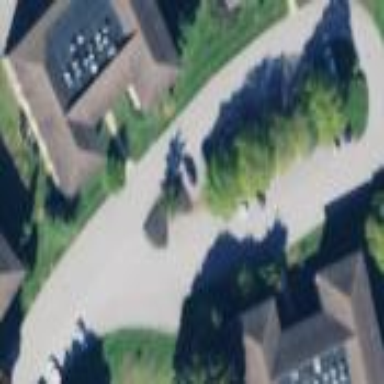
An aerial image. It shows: Residential road.